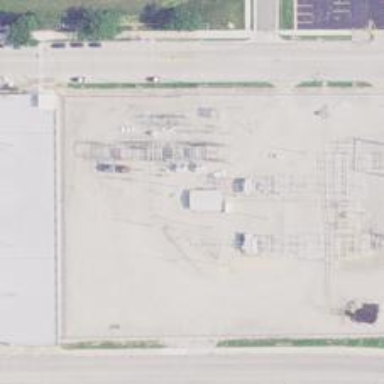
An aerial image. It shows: Outdoor distribution substation.